三年级 · 算术
请你先算出电影《神奇的宇宙》放映的时间, 再画出左边和右边钟面上的时针和分针。

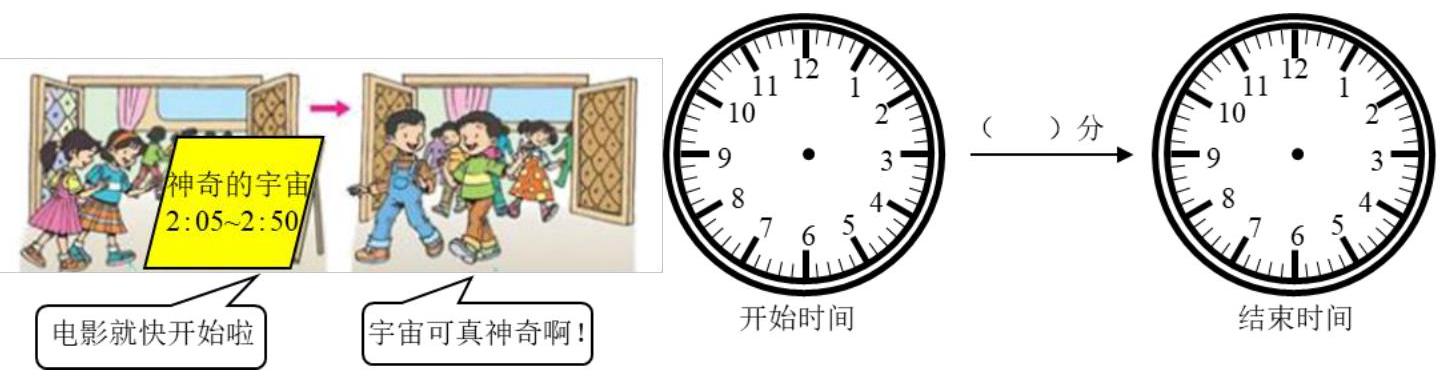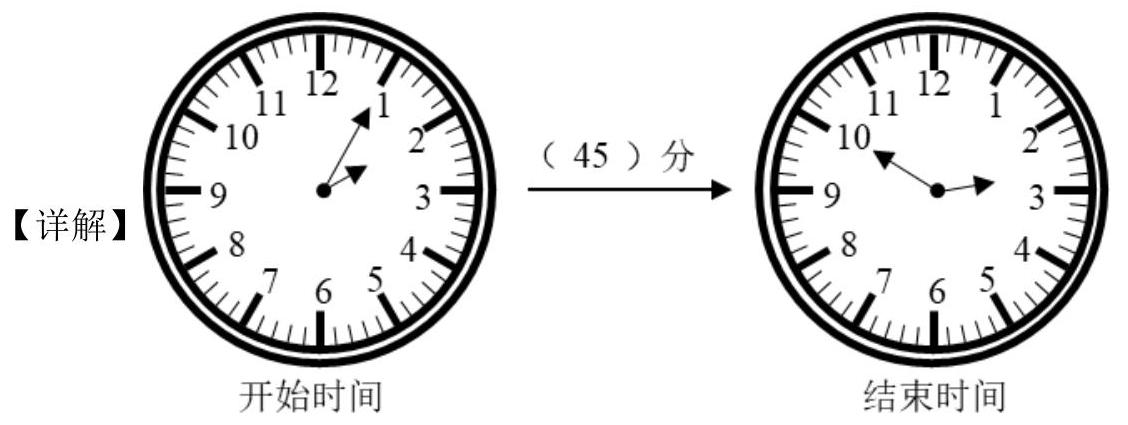
答案: 45 ; 画图见详解

【分析】2: 05 , 时针在 2 和 3 之间, 接近 2 , 分针指向 $1 。 2: 50$, 时针在 2 和 3 之间, 接近 3 。分针指向 10。用结束放映时刻减去开始放映时刻, 求出电影放映的时间。

【点睛】本题考查钟面上时间的认识以及经过时间的计算，关键是熟记经过时间的计算公式。